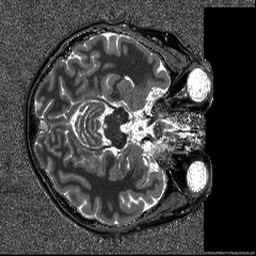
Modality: T1map
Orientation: axial
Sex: female